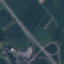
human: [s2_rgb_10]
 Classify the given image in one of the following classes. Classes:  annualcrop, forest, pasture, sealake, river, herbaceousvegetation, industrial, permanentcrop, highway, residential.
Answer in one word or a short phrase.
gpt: Highway